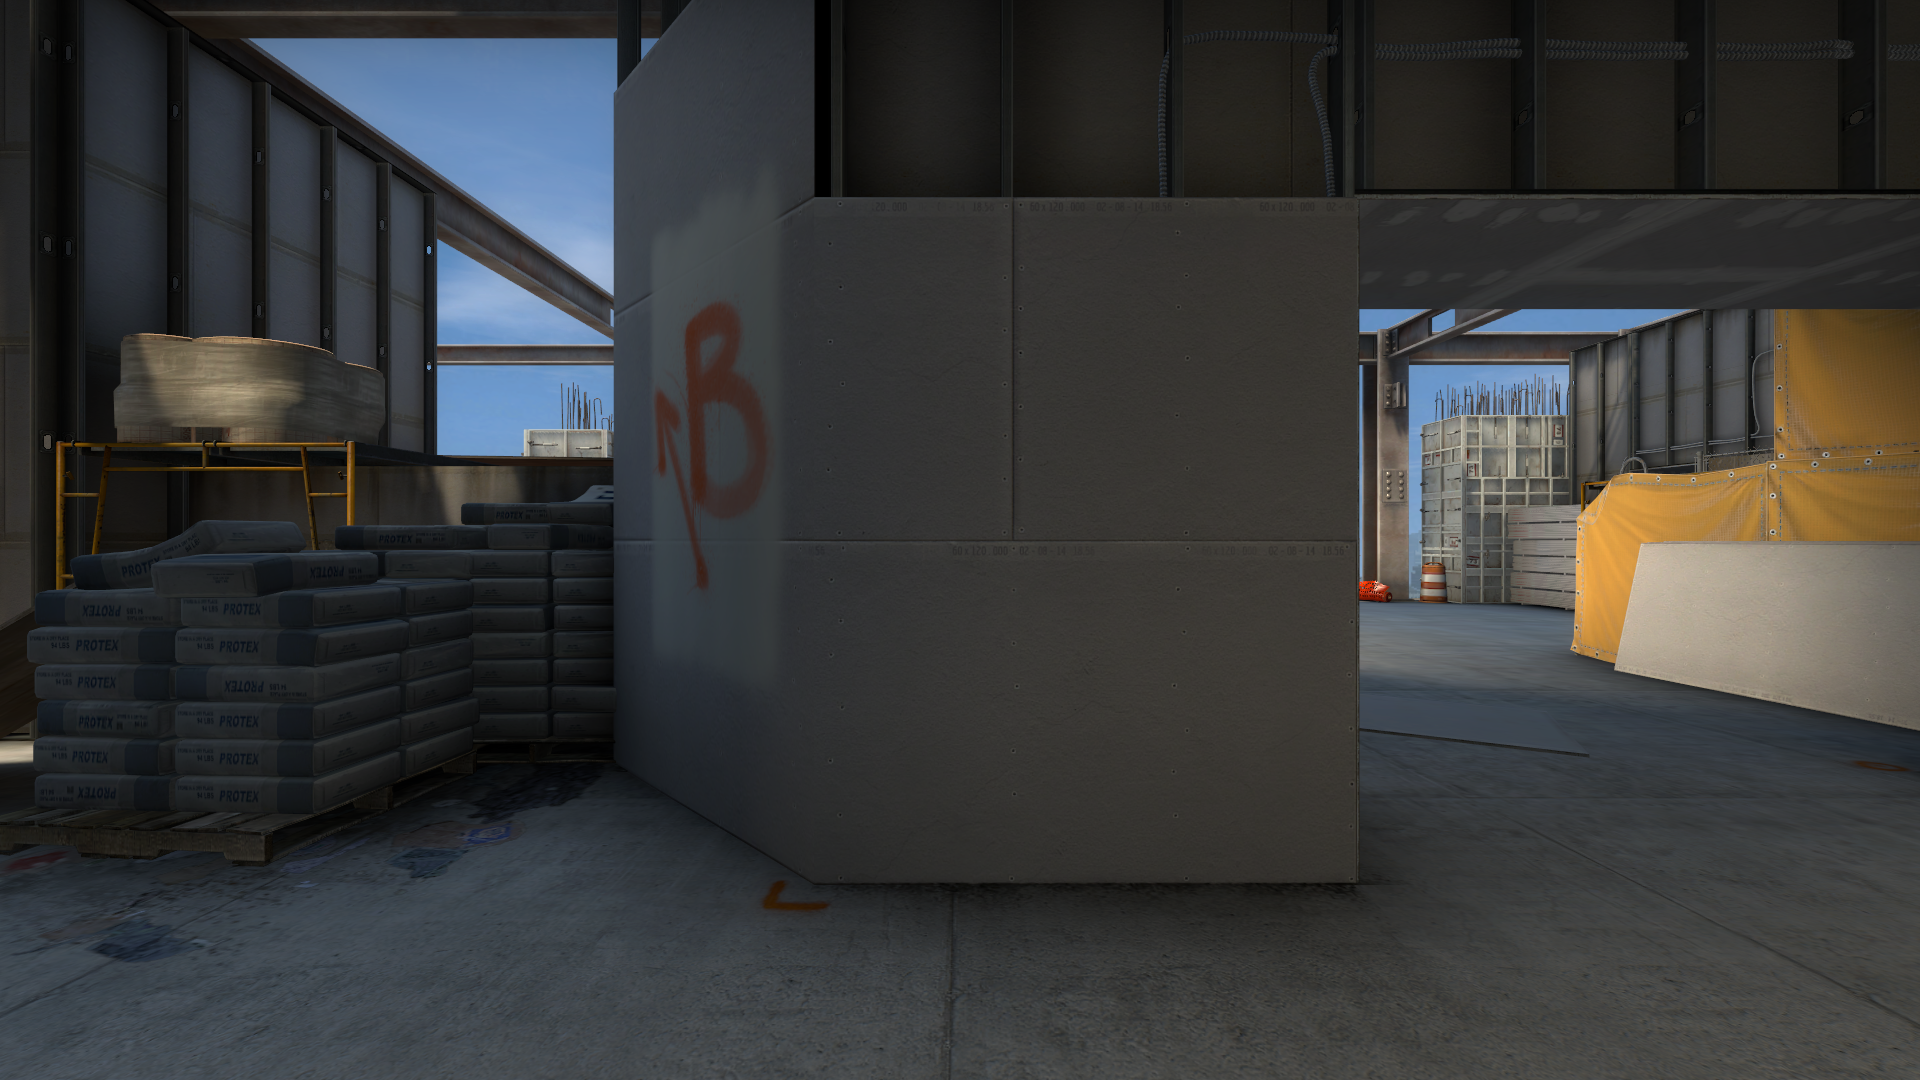
Map: de_vertigo